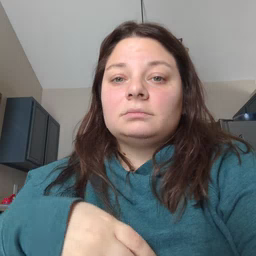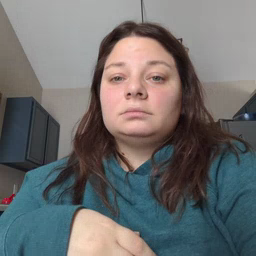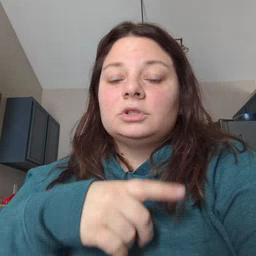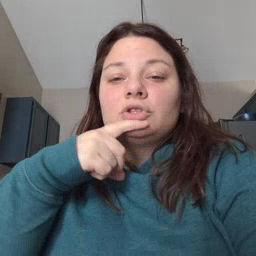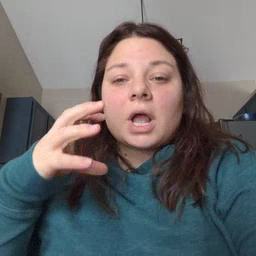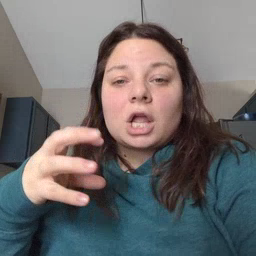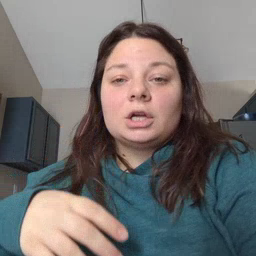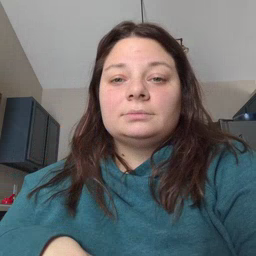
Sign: dryer